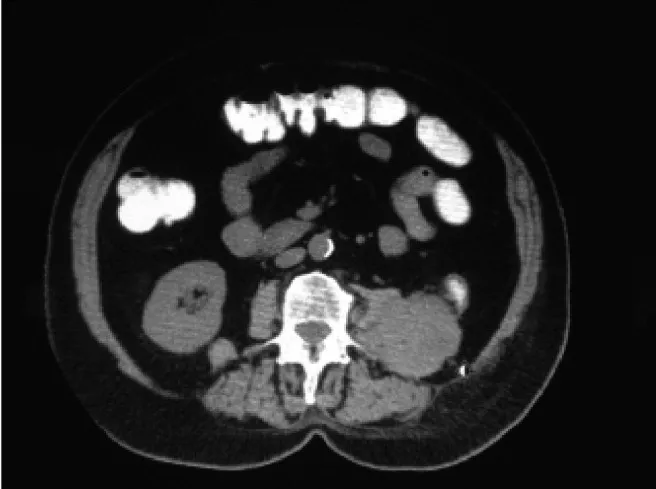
Left Retroperitoneal mass invading psoas muscle.
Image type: radiology (ct)